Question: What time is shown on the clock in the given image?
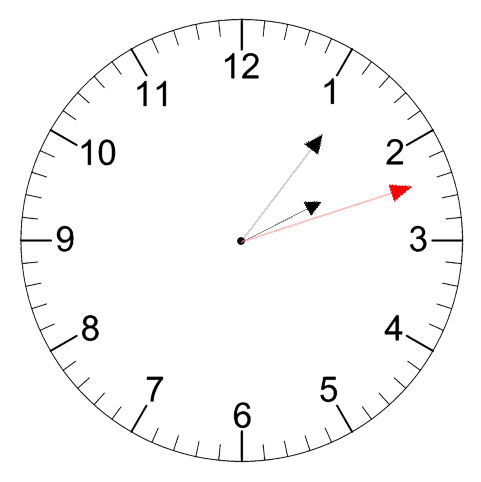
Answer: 02:06:12